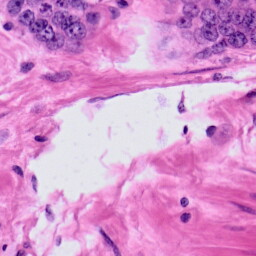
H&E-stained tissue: Prostate